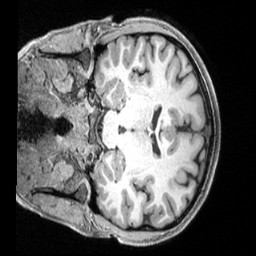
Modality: T1w
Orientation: coronal
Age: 34
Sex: female
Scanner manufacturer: siemens
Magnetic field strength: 3 T
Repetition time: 2.4 s
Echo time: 0.00228 s